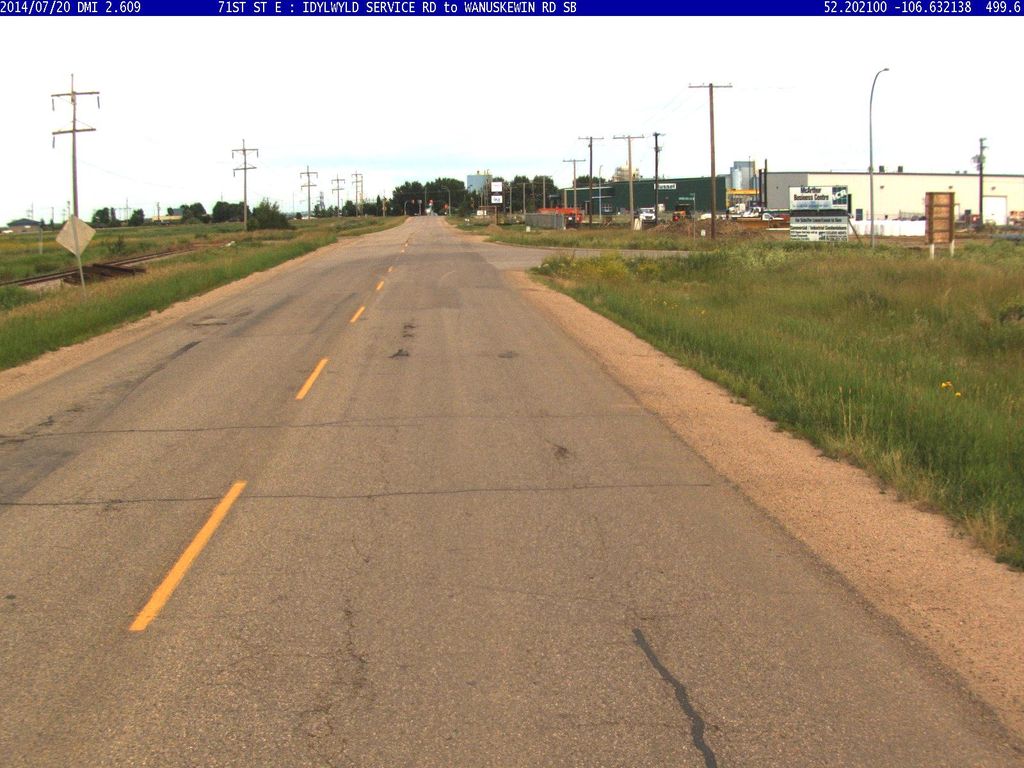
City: saskatoon